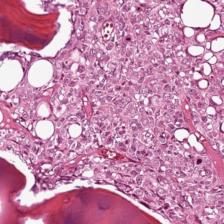
Label: Viable